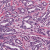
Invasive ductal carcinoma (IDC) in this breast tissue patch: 1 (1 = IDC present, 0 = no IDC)